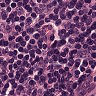
Metastatic tissue present: yes